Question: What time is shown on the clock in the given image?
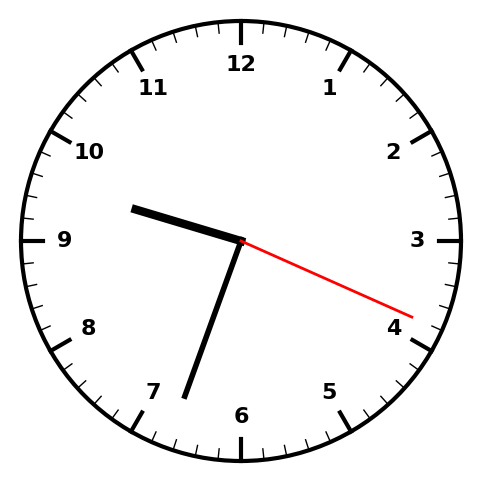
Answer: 09:33:19